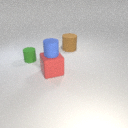
large red rubber cube to the right of small green rubber cylinder